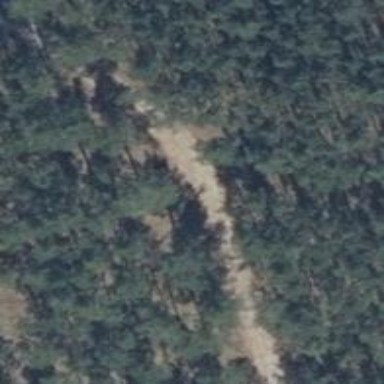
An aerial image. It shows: Sandy track road with grade4 tracktype.